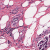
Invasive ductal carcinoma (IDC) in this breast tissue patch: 0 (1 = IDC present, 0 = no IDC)